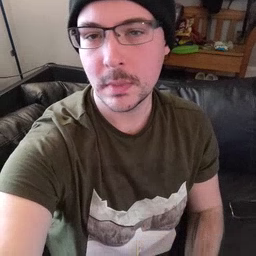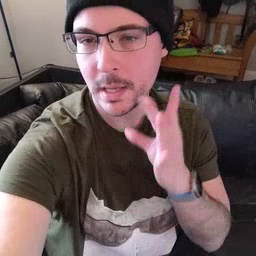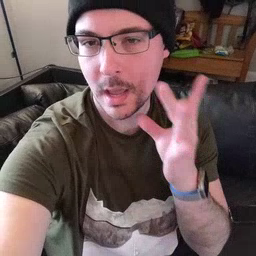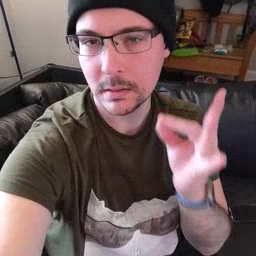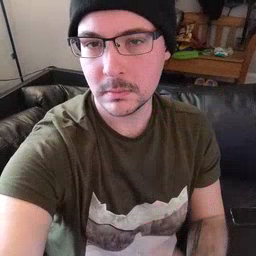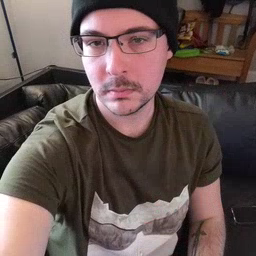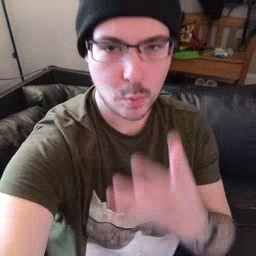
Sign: cat